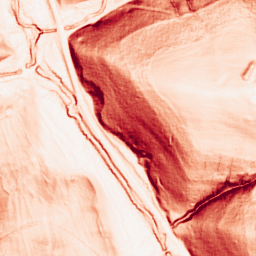
Category: morphological
Decomposition family: morphological_square
Decomposition parameters: operation: gradient
size: 3
Upsampling method: cubic_mitchell
Upsampling parameters: scale: 2
Upsampling scale: 2